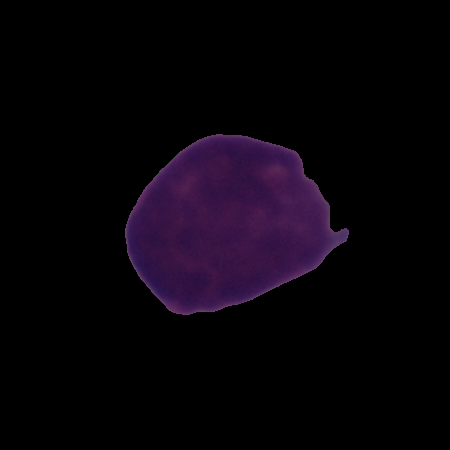
Label: cancer